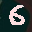
Label: 6